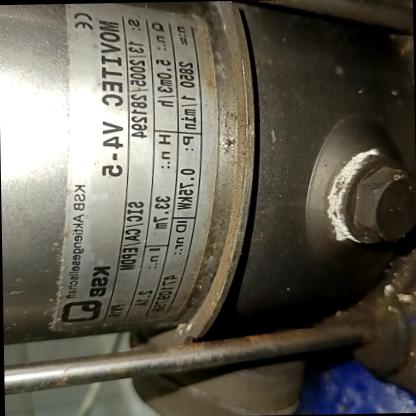
Klasa: tabliczka-znamionowa